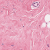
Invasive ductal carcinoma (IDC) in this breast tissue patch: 0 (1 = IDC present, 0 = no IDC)